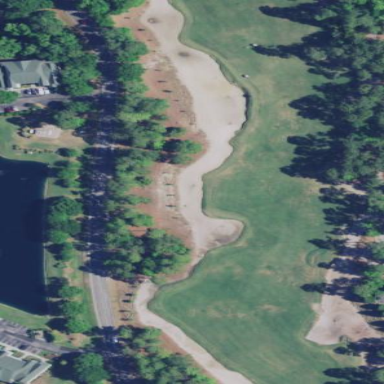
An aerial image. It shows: Sandy area is golf bunker.